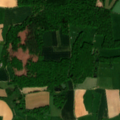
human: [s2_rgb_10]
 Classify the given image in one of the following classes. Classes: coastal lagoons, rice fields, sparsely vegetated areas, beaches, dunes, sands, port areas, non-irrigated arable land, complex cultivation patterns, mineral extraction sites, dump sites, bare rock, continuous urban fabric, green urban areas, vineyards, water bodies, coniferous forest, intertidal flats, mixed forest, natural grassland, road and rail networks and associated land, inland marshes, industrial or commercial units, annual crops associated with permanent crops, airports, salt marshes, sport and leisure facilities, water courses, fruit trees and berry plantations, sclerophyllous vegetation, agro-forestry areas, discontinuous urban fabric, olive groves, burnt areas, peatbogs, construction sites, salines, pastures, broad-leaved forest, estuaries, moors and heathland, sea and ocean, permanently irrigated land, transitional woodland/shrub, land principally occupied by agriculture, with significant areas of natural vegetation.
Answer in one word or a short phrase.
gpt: non-irrigated arable land, pastures, complex cultivation patterns, mixed forest